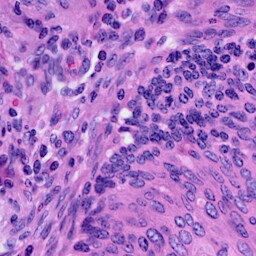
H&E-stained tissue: Cervix